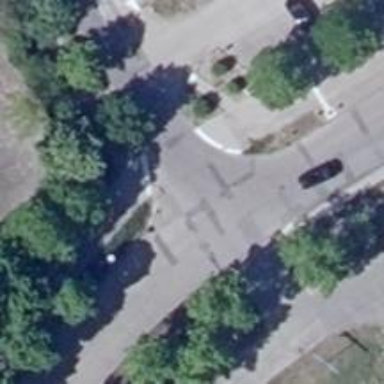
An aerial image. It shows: Road serving as parking aisle.